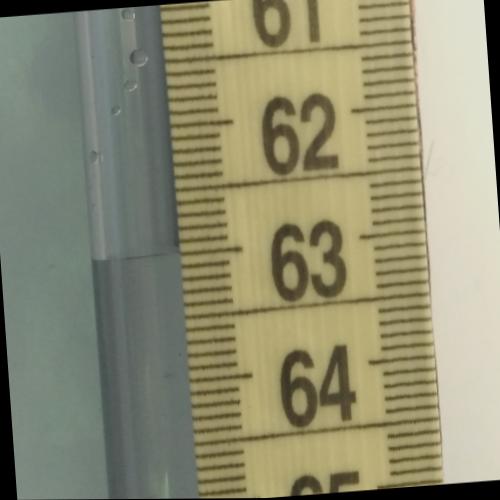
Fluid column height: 63.0 cm